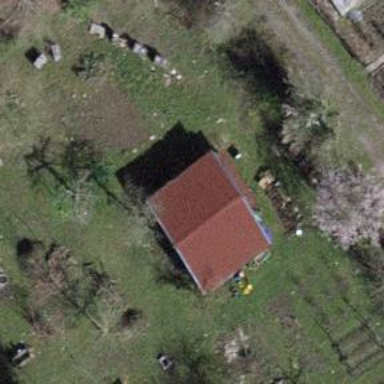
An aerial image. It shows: Hut.